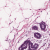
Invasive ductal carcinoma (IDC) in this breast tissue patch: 0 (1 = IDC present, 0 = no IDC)